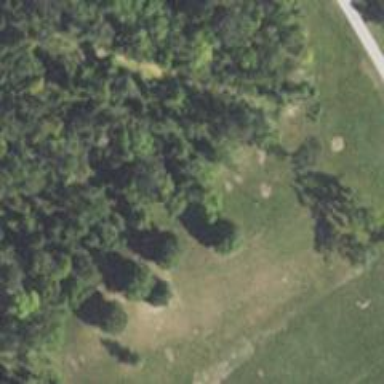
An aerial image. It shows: Hole used for both golf and disc golf.